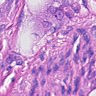
Metastatic tissue present: yes